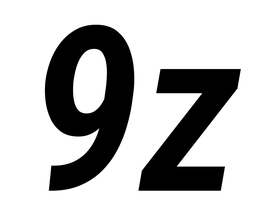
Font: Roboto-Italic_Condensed_SemiBold_Italic